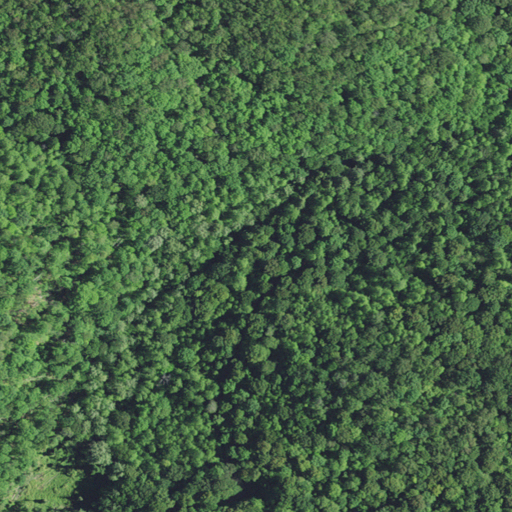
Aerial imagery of valley in Kentucky named Groundhog Hollow containing deciduous forest, open development, and mixed forest